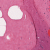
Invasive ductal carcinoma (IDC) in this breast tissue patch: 0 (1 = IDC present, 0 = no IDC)